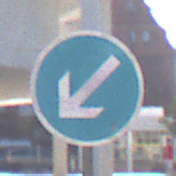
Verkehrszeichen: VorgeschriebeneVorbeifahrtLinks
Umgebung: Outdoor, Urban
Tageszeit: MorningAfternoon
Wetter: Clear
Licht: Natural
Jahreszeit: NotSpecified
Kontrast: HighContrast